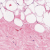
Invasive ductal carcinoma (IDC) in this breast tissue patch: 0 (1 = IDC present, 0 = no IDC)